Interaction volume radius: 10 \u00c5
Interaction volume height: 10 \u00c5
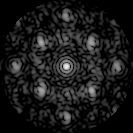
Disorder parameter: 0.3936